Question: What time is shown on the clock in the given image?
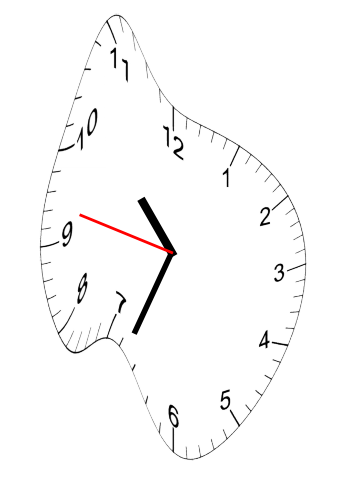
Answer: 10:33:47